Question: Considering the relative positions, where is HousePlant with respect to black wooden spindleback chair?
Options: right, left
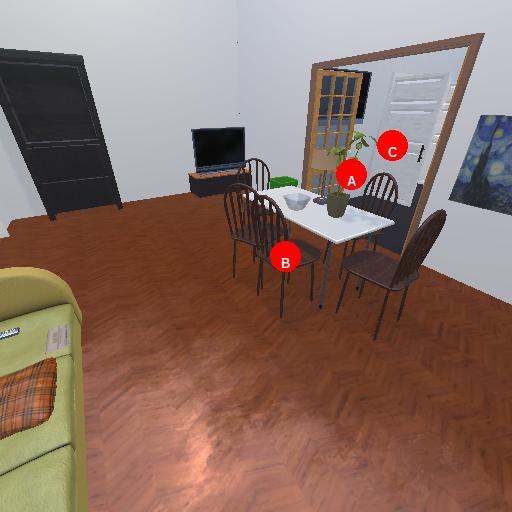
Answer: right